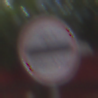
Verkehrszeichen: Zollstelle
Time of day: MorningAfternoon
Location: Outdoor (Urban)
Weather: Clear
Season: NotSpecified
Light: Natural